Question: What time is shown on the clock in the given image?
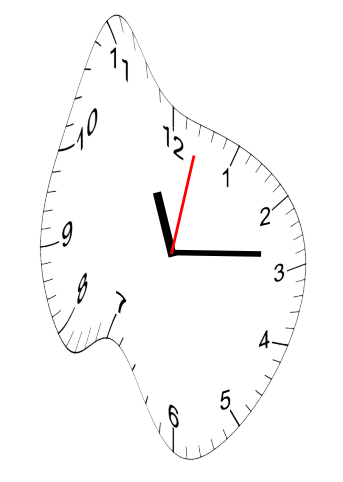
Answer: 11:14:02